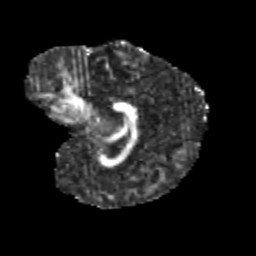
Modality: FA
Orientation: sagittal
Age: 11
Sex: male
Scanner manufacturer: siemens
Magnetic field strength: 3 T
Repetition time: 3.8 s
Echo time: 0.07 s